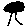
Label: tree